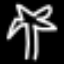
Label: palm tree